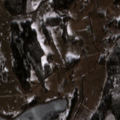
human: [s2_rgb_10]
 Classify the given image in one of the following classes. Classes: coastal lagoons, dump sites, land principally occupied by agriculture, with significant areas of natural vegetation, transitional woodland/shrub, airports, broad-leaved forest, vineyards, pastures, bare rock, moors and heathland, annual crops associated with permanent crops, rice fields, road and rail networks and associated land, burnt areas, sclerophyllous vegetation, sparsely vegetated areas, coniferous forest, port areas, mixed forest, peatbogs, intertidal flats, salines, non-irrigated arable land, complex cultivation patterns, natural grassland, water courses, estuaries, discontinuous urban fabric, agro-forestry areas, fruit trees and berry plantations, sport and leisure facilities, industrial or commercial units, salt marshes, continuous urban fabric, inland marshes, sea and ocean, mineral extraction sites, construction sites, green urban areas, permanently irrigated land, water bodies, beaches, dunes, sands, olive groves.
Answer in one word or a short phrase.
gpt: pastures, complex cultivation patterns, broad-leaved forest, coniferous forest, mixed forest, transitional woodland/shrub, water bodies